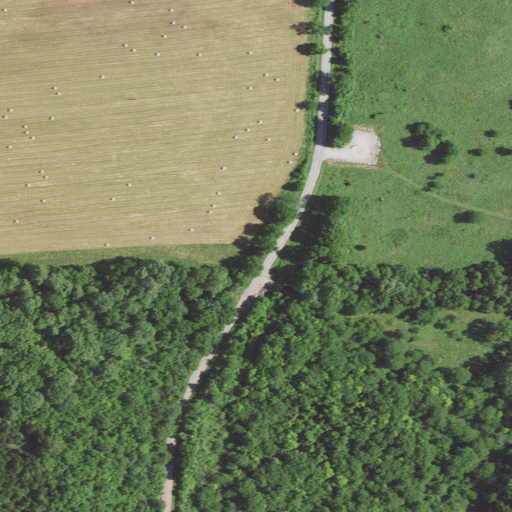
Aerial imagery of valley in Missouri named Hardester Hollow containing pasture, deciduous forest, open development, mixed forest, and evergreen forest